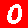
Digit: 0